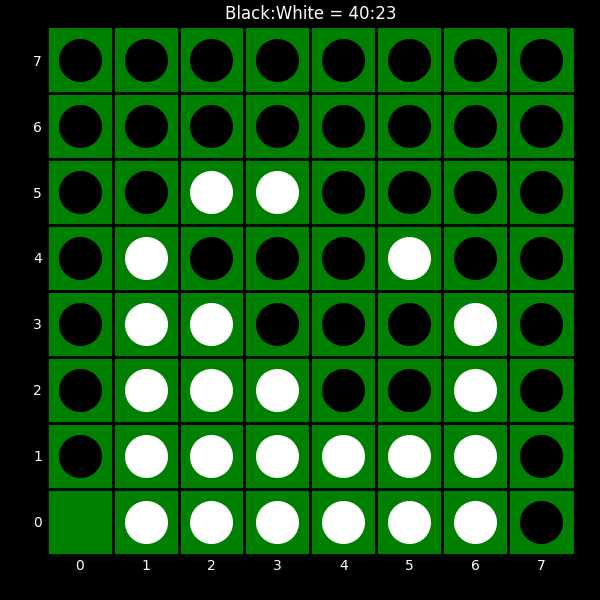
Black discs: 40
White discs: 23